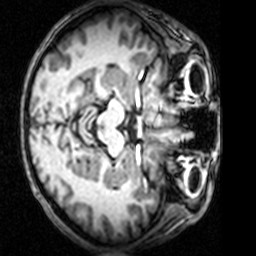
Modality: T1w
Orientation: axial